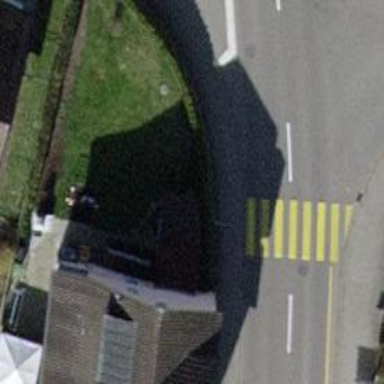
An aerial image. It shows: Sidewalk.